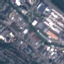
Label: Industrial